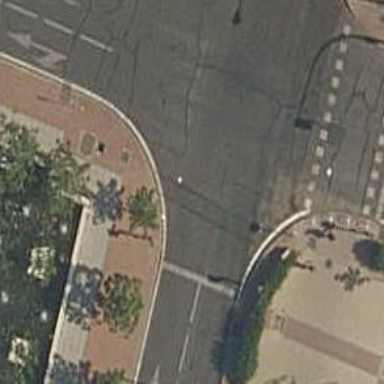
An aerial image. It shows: Road with traffic signals.